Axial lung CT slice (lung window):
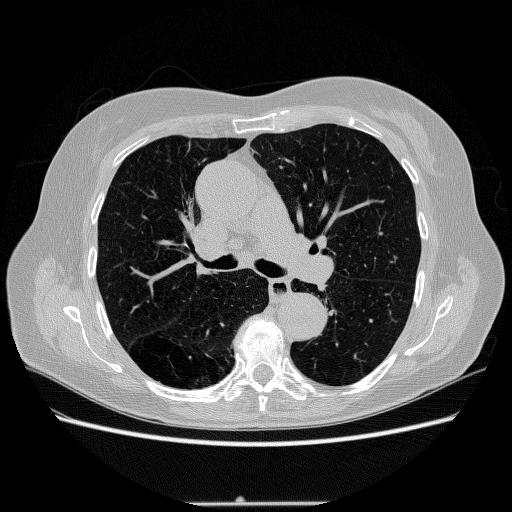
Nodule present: no